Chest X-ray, AP view. Patient: 44 years old, sex F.
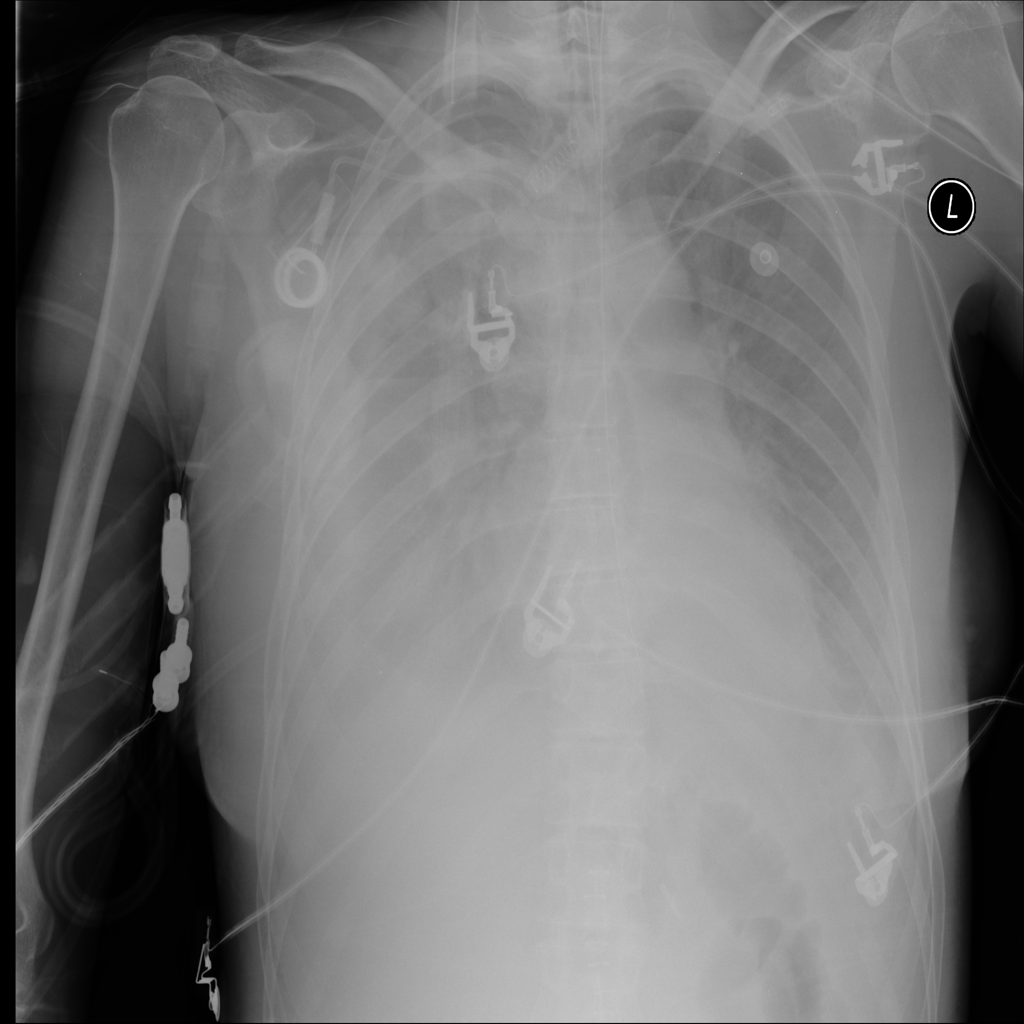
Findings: Effusion